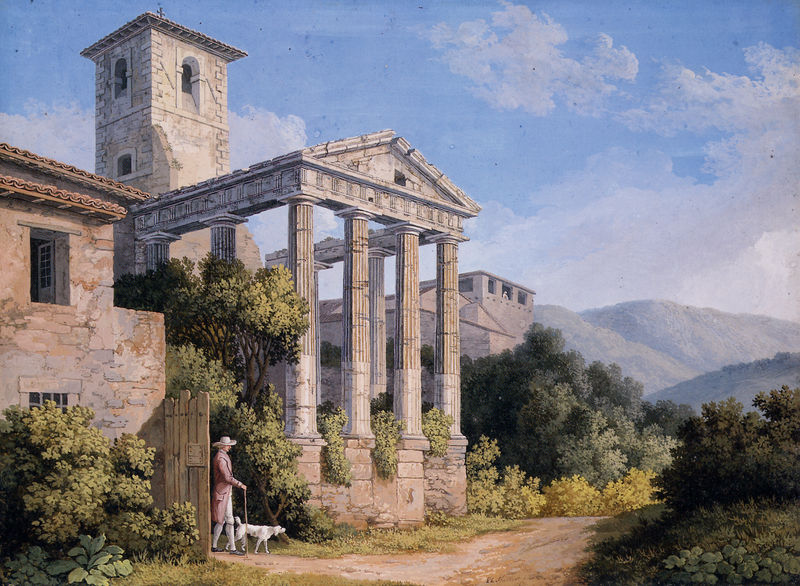
Titel: Der Herculestempel in Cori
Künstler: Jacob Philipp Hackert
Institution: Privatbesitz
Schlagwörter: baum, berg, blau, blätter, gemälde, himmel, laub, mann, weiß, wolken, bäume, gelb, grün, kirchturm, landschaft, fenster, haar, holz, hut, licht, pastell, schwarz, strasse, säule, säulen, tür, dach, gebäude, gras, haus, hund, rot, weg, wiese, wolke, rock, jacke, wand, architektur, sockel, steine, herr, häuser, hügel, natur, busch, büsche, gebüsch, kirche, pfad, sonne, mantel, klassizismus, pflanze, pflanzen, rosa, wald, dachziegel, stock, turm, italien, gehstock, hosen, berge, gebirge, giebel, mauer, türe, hügellandschaft, idylle, spazieren, staffage, strümpfe, schild, ruine, antike, glockenturm, kreuz, spaziergang, spazierstock, ruinen, architrav, kapitell, pforte, quader, ionisch, portikus, antik, wanderer, griechisch, unkraut, kanneluren, tempel, spaziergänger, dorisch, antikisch, fesnter, sonnen, gebälk, holztür, sáulen, figurenstaffage, ideallandschaft, tempelruine, guache, verwittert, holztüre, verblauen, dachplatten, blätteer, herr hund, landsv, sonnen7, 1750, griechischer tempel, römischer tempel